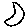
Label: moon